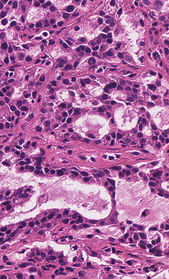
Tumor epithelial tissue: yes
Tumor-associated stroma tissue: yes
Normal tissue: no